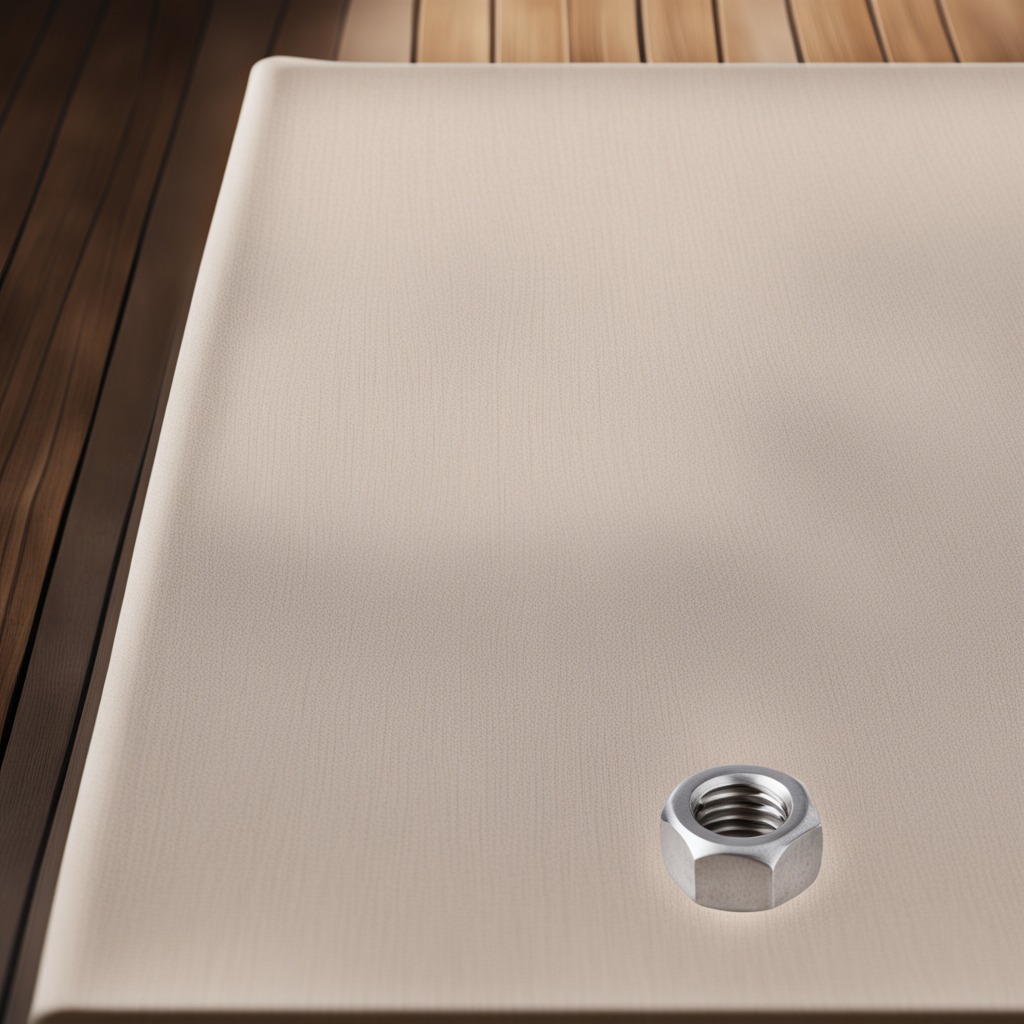
A metal nut is lying on the wooden table.